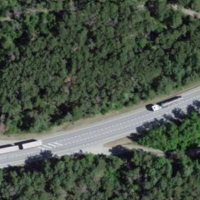
EUNIS habitat code: 44
Species observed at this site:
Lysandra coridon
Araneus angulatus